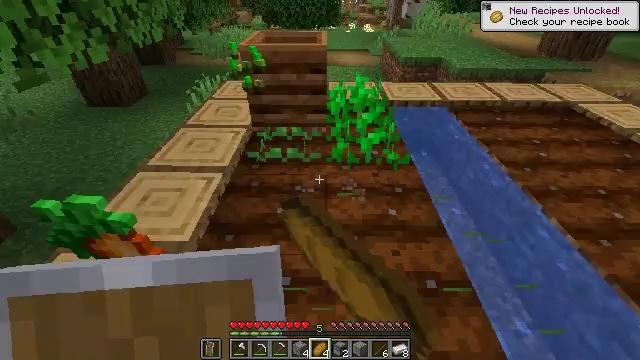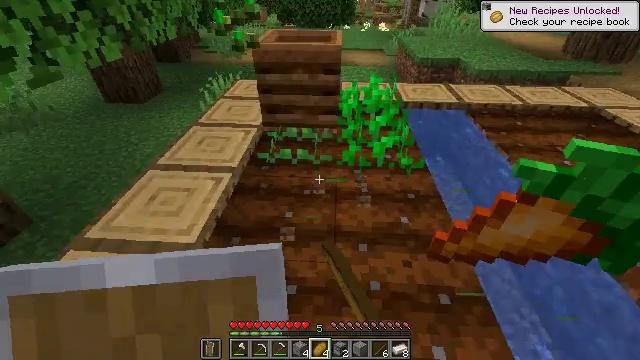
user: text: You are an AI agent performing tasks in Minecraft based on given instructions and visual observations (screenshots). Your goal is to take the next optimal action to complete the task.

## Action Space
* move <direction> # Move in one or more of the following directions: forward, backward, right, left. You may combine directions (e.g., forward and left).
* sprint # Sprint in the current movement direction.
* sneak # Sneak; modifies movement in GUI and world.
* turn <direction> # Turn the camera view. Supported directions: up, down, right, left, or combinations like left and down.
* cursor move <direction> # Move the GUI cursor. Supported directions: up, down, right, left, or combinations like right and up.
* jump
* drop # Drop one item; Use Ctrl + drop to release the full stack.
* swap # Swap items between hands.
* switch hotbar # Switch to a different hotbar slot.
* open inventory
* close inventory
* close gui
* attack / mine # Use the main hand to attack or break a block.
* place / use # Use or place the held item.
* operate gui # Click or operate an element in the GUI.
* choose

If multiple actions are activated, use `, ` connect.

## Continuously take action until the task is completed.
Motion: motion action
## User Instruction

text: Collect wheat crops.
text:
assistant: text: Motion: turn left, attack / mine
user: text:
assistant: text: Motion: attack / mine